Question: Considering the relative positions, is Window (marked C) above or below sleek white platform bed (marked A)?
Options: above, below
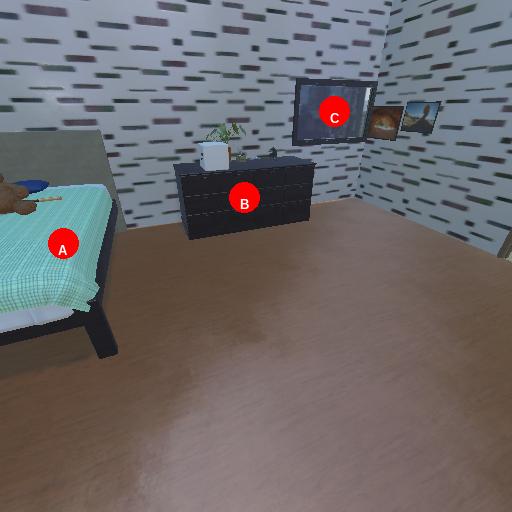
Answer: above